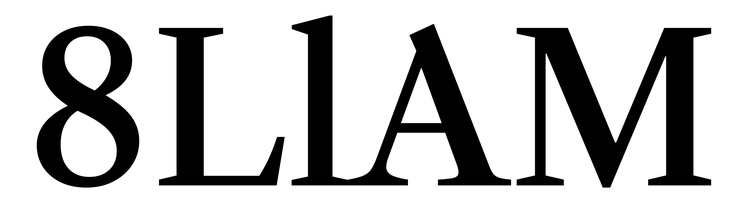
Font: LibreCaslonText_Medium